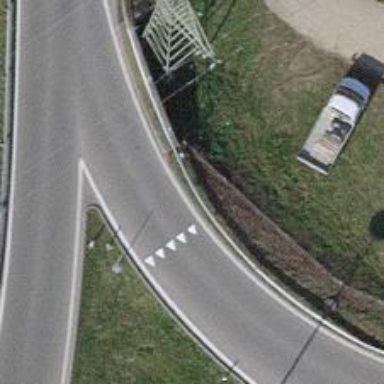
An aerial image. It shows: Guard rail.